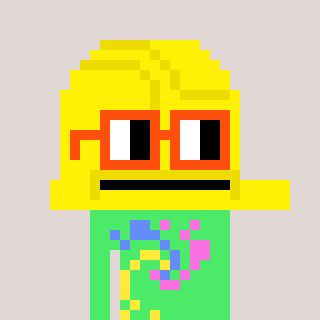
a pixel art character with square orange glasses, a construction helmet-shaped head and a teal-colored body on a warm background